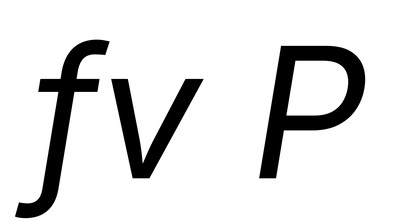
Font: Inter-Italic_Italic